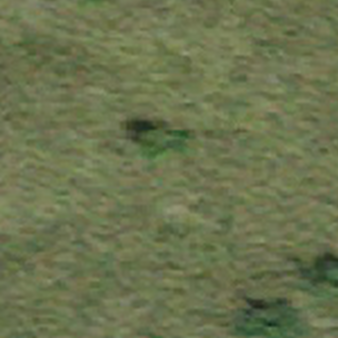
Label: other